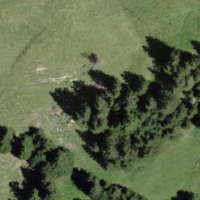
EUNIS habitat code: 24
Species observed at this site:
Arnica montana